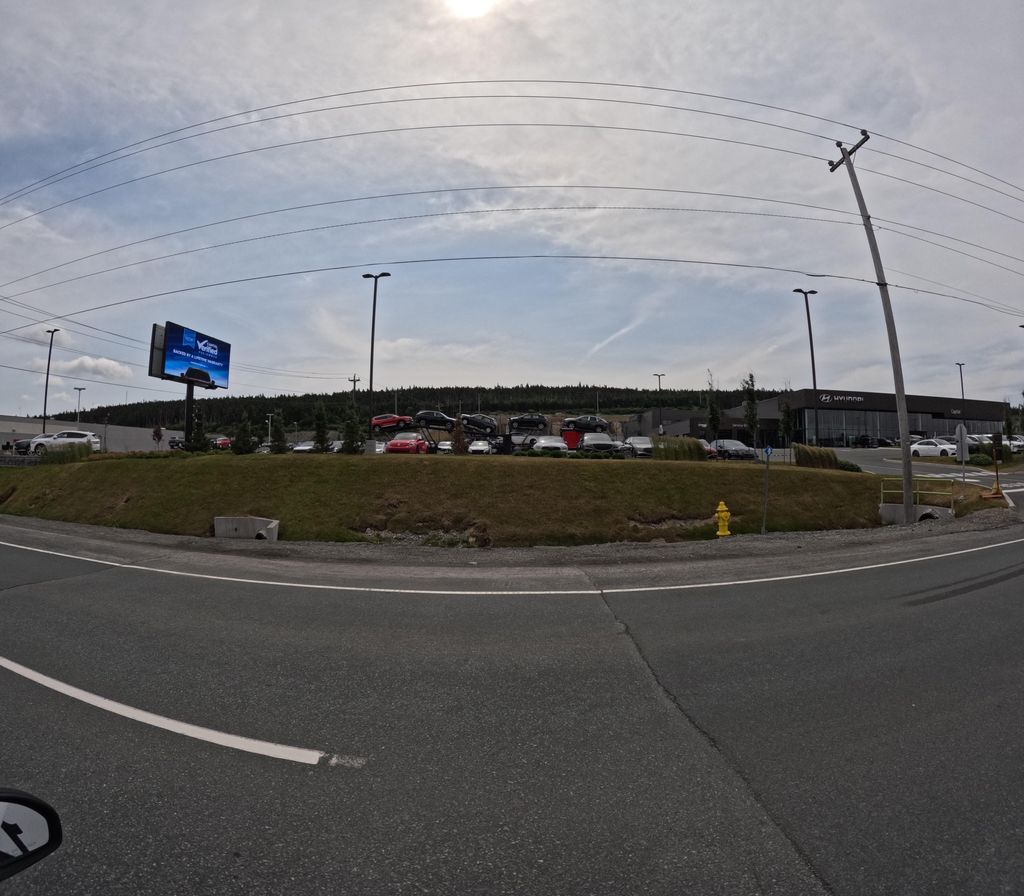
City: st_johns